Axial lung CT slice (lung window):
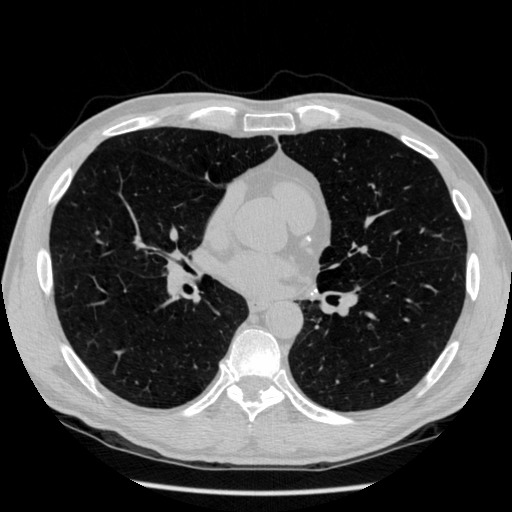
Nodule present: no